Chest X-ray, AP view. Patient: 27 years old, sex F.
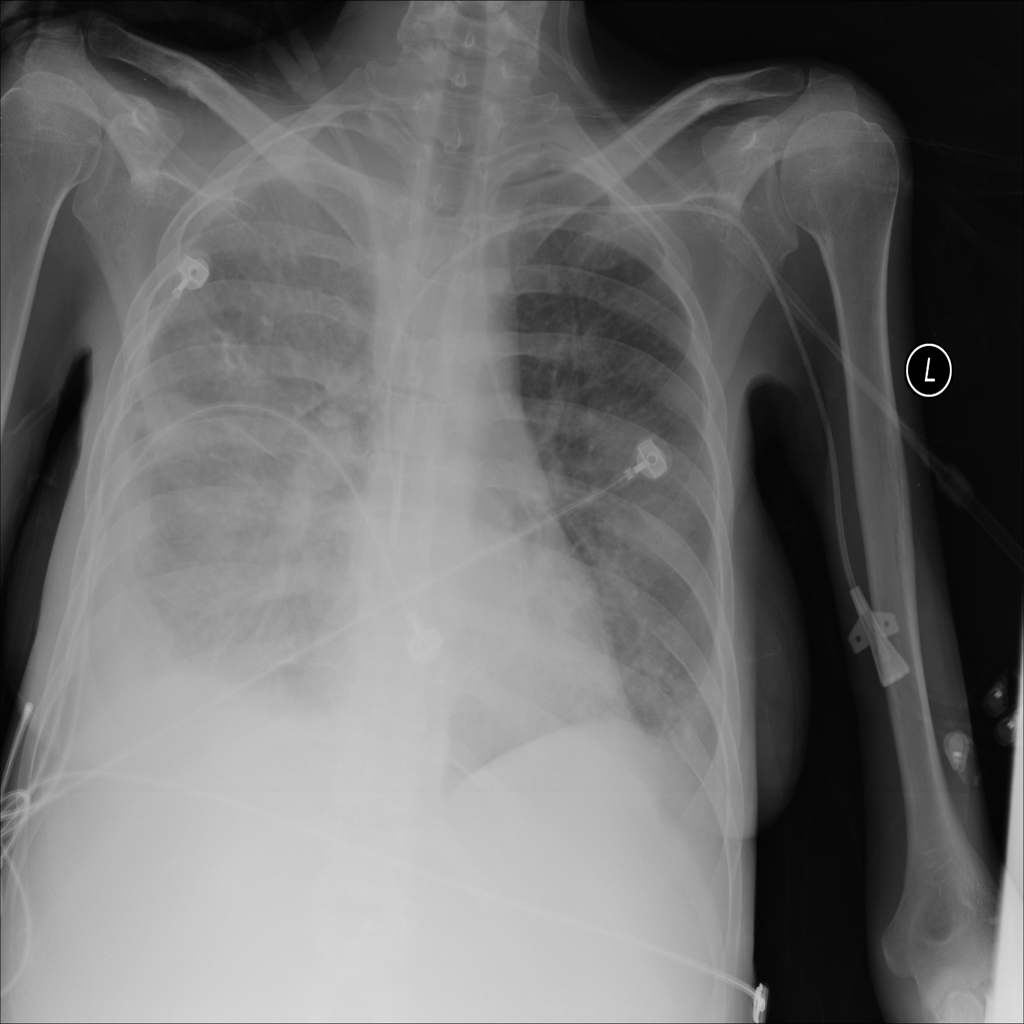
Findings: Effusion